Question: i convert an image to base64 format
and i changed
'''
<asp:ImageButton ID="ImageButton2" ImageUrl="Images/Icon.png"
'''
to
'''
<asp:ImageButton ID="ImageButton2" ImageUrl="data:base64;
iVBORw0KGgoAAAANSUhEUgAAACoAAAAoCAYAAACIC2hQAAAACXBIWXMAAAsTAAA......."
'''
When i ran the application and opened network tab, i filtered using image requests, i saw that base 64 image also got captured.

So does it means that this is making a server hit?
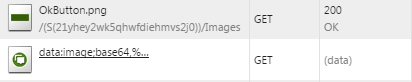
Answer: A base64 encoded image will not hit the server. What the base64 is is literally the image data represented in base64 format. It'll just add onto the file size of wherever your CSS styling is (whether in a stylesheet or inline).